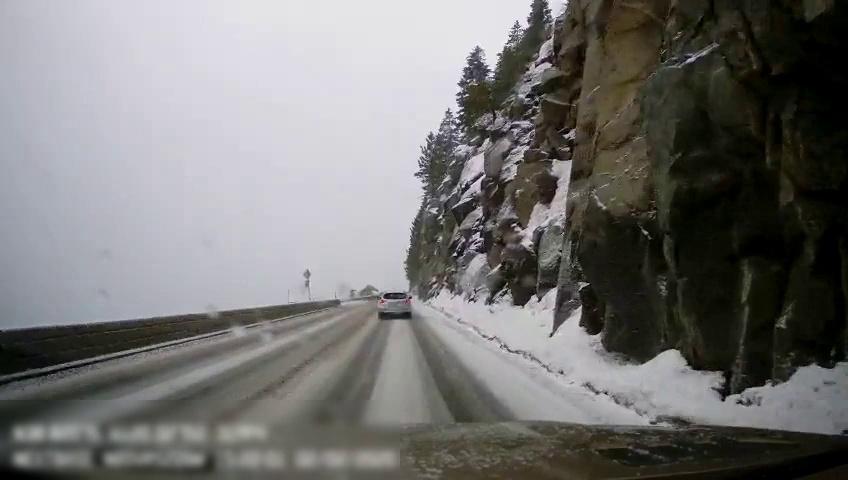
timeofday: Day
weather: Snowy
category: Drivable Space
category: Vehicles | SUV
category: Traffic | Signs